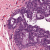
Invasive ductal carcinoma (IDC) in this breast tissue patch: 0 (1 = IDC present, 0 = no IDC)